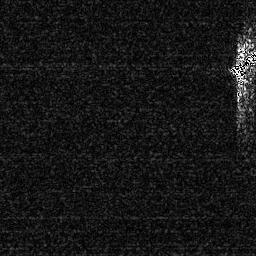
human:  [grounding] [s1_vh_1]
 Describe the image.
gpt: In the satellite image, there is  <ref>1 medium ship </ref> <box>[[88, 18, 99, 32, 0]]</box> located at top right.